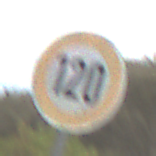
Verkehrszeichen: Geschwindigkeit120
Umgebung: Outdoor, Nature
Tageszeit: Midday
Wetter: Overcast
Licht: Natural
Jahreszeit: NotSpecified
Kontrast: LowContrast